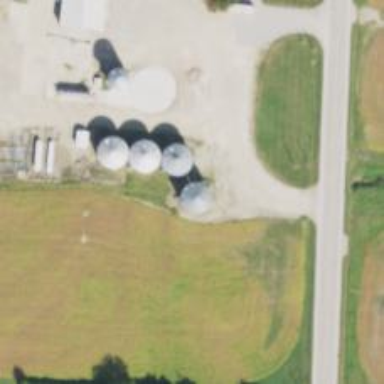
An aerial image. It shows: Silo.